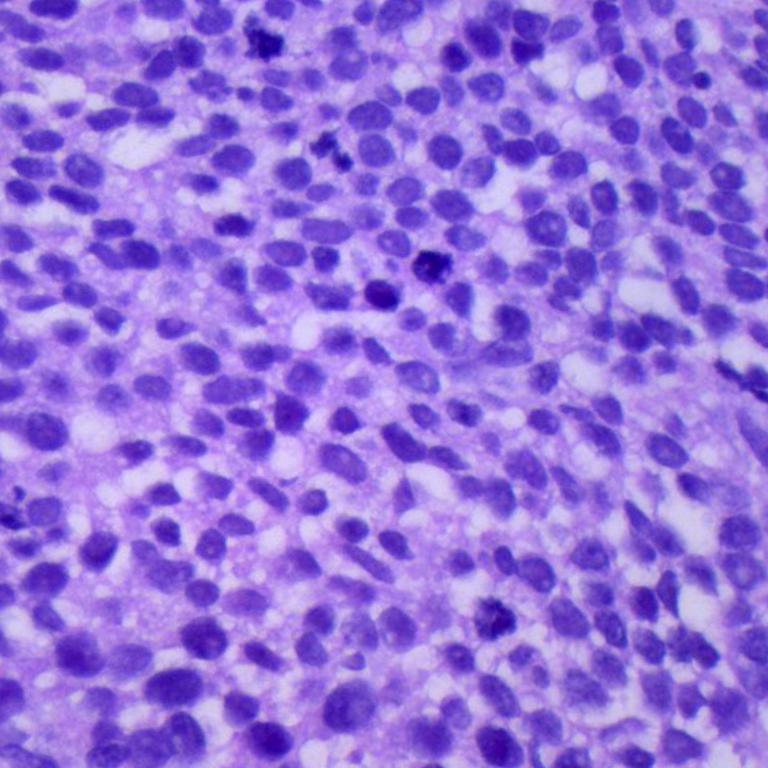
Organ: lung
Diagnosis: squamous carcinomas